Question: I have a problem where when the property grid is resized and repainted, the help area in the property grid doesn't seem to resize properly. I see that it retains the original size with which the grid was created and the remainder of the area remains dirty (in the pic the dirty area is from the background Window (Bk Win).

Any idea how I can make sure that the help area is also getting resized properly so that the dirty area gets repainted properly?
thanks
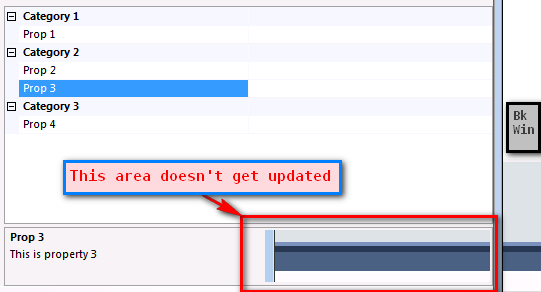
Answer: Looks like the controls in the DocComment don't get updated automatically (bug in .NET?)..but here is a quick solution..
'''
private void PropertyGrid_Resize(object sender, EventArgs e)
{
foreach (Control control in (sender as PropertyGrid).Controls)
if (control.GetType().Name == "DocComment")
{
FieldInfo fieldInfo = control.GetType().BaseType.GetField("userSized",
BindingFlags.Instance |
BindingFlags.NonPublic);
fieldInfo.SetValue(control, true);
control.Width = (sender as PropertyGrid).Width;
foreach (Control ctrl in control.Controls)
{
ctrl.Width = control.Width;
}
return;
}
}
'''